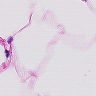
Metastatic tissue present: no